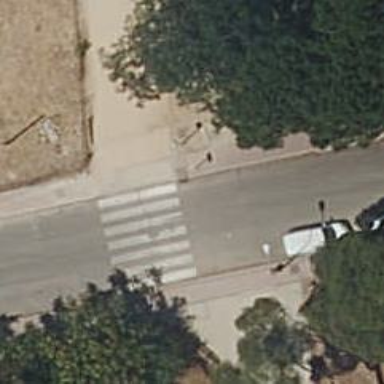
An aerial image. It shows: Uncontrolled zebra crossing on the road.